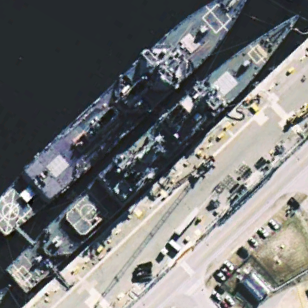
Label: cruiser